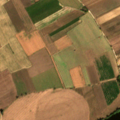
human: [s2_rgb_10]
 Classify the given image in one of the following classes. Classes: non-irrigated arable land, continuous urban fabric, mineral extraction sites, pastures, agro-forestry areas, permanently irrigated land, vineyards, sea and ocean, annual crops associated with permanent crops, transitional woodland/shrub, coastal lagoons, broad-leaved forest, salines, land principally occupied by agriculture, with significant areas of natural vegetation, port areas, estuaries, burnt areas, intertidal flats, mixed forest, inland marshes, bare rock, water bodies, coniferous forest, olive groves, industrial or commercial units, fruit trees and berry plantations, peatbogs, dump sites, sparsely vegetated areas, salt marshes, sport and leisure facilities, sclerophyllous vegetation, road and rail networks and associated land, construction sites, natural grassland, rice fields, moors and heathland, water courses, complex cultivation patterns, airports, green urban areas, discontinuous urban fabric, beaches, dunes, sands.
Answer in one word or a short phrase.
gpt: permanently irrigated land, complex cultivation patterns, water courses